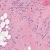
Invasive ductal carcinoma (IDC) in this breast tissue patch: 1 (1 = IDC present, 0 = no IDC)